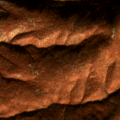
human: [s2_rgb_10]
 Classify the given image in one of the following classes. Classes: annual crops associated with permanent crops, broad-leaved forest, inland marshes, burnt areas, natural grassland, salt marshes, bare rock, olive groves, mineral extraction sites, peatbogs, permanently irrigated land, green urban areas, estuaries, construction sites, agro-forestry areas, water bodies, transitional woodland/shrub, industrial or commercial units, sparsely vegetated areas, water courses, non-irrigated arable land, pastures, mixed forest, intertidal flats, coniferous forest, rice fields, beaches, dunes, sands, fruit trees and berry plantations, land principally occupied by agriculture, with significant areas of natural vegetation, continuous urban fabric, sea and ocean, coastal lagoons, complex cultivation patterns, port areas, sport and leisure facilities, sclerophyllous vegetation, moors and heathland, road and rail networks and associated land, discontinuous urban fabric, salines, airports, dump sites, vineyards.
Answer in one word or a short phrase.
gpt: broad-leaved forest, transitional woodland/shrub